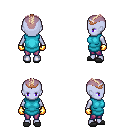
a pixel art fantasy rpg character, female body template, dark elf, purple skin, teal tunic, magenta pants, white blonde short mohawk hairstyle, bronze tiara, gold gloves, gray slippers, four views (front, back, left, right), 2x2 character sprite sheet, small pixel art, hard edges, no anti-aliasing